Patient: sex M, age 47
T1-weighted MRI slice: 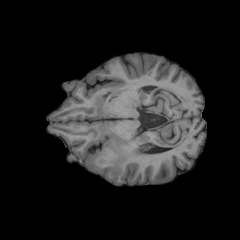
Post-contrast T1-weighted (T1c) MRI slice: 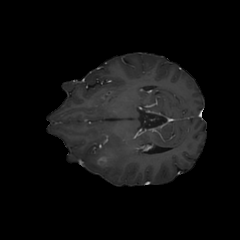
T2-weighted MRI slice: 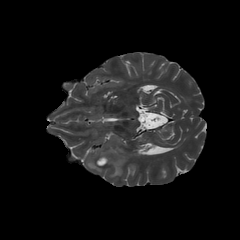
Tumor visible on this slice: yes
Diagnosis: Glioblastoma, IDH-wildtype
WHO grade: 4